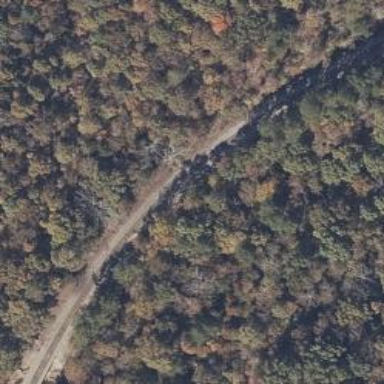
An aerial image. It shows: Railway track.